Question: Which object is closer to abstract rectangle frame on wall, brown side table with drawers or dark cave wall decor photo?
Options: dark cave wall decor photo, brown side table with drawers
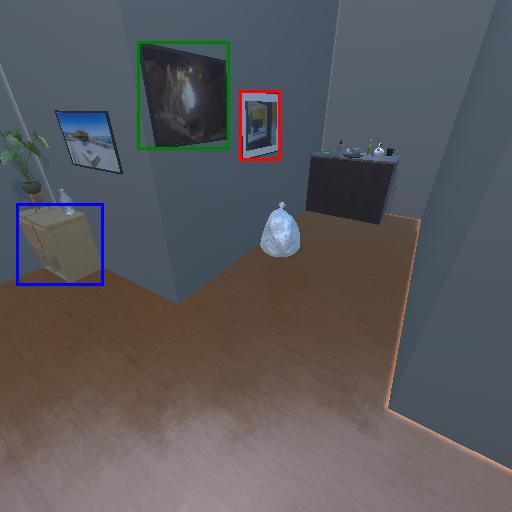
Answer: dark cave wall decor photo